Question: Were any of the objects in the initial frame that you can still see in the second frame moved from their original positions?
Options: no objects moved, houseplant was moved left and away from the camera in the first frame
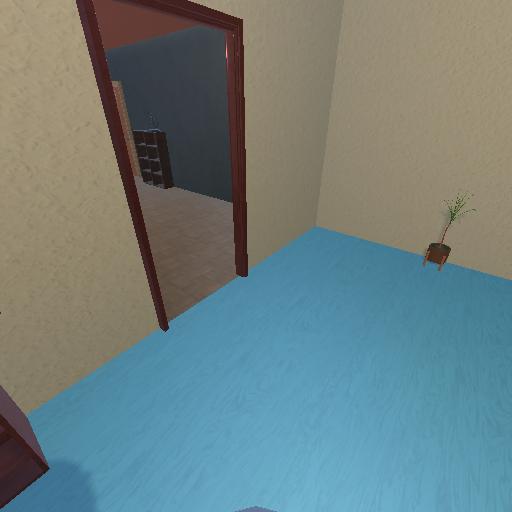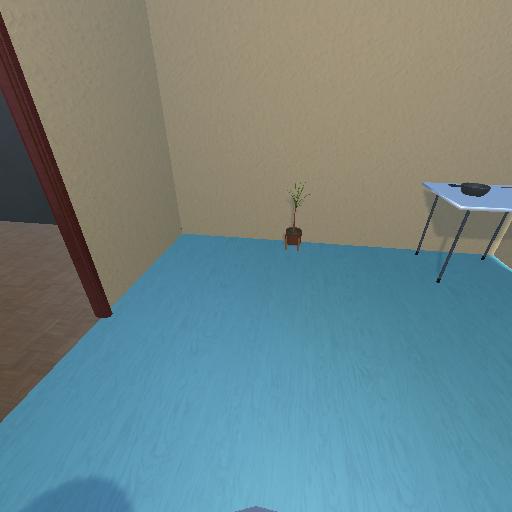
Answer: no objects moved